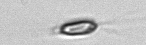
Label: Chrysochromulina